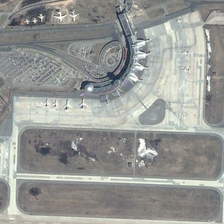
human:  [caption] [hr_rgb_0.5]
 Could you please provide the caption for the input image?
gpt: some planes are in an airport .

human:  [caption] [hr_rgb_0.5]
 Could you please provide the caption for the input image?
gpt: some planes are in an airport .

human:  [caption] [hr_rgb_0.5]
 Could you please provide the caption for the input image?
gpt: some planes are in an airport .

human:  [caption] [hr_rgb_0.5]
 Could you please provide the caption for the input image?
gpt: some planes are in an airport .

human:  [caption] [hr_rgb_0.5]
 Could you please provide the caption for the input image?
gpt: some planes are in an airport .